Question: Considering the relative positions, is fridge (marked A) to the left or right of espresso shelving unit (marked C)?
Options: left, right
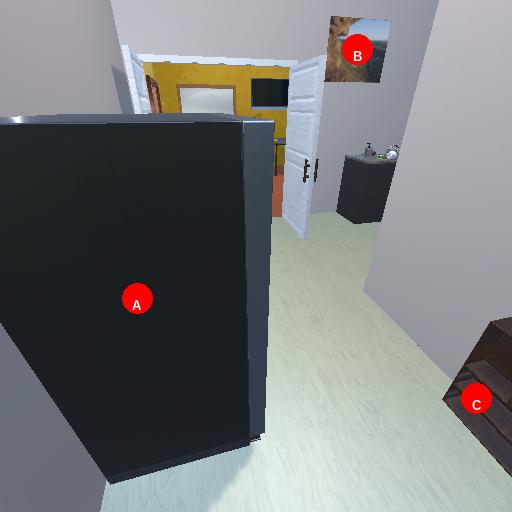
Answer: left